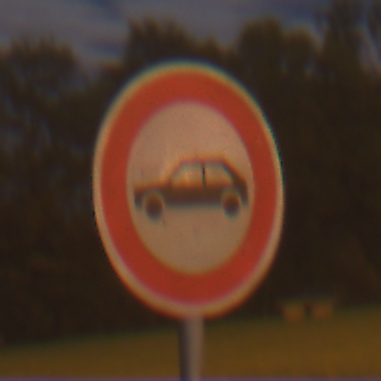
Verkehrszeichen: VerbotPersonenkraftwagen
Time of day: Night
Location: Outdoor (Suburban)
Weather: PartlyCloudy
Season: NotSpecified
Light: Artificial